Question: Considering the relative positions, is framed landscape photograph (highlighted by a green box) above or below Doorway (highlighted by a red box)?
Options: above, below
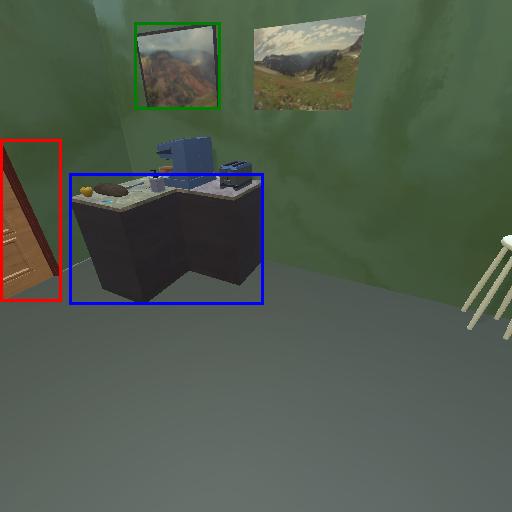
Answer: above